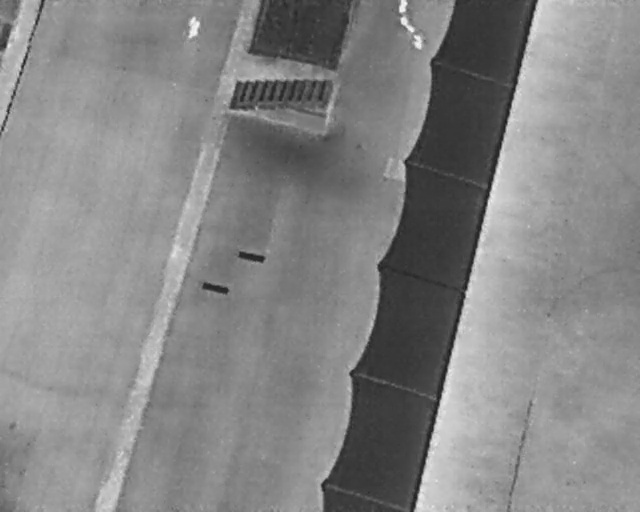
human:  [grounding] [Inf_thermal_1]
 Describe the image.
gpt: In the satellite image, there is  <ref>1 large person </ref> <box>[[28, 3, 32, 6, 2]]</box> located at top.